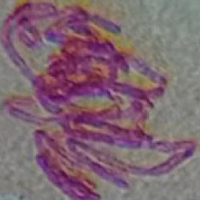
Label: metaphase